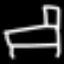
Label: bed